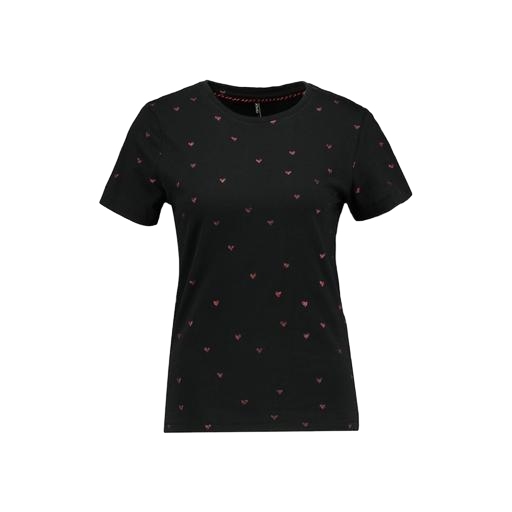
black geo-print t-shirt only macy, black heart print t-shirt, black plus size printed t-shirt only macy, white background